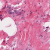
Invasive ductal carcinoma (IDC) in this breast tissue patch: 0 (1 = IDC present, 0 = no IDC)